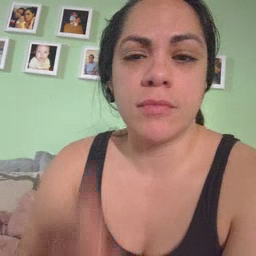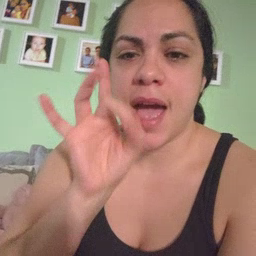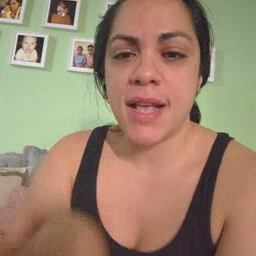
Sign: hate